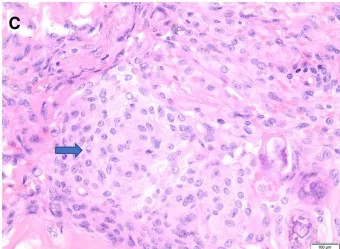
Histomorphology of psammomatous meningioma. (C,D) H&E stain reveals meningothelial cells featuring whorls, frequent intranuclear pseudo-inclusions (blue arrows), and some nuclear holes (40x). H&E, hematoxylin and eosin stain.
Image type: pathology (h&e)